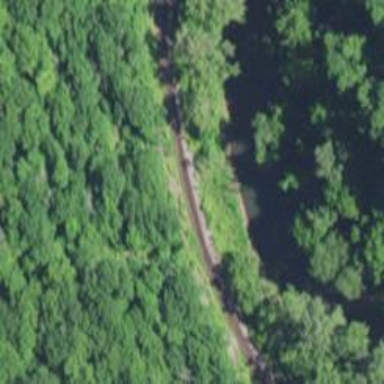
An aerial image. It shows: Railway track.